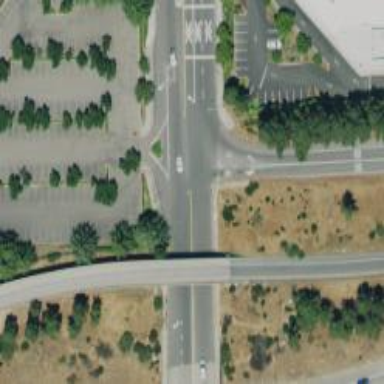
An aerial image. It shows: Solid stop line on the road.